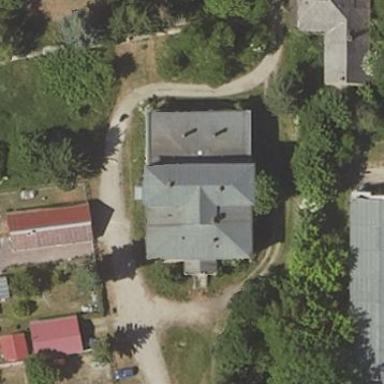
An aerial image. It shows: Historic manor house.